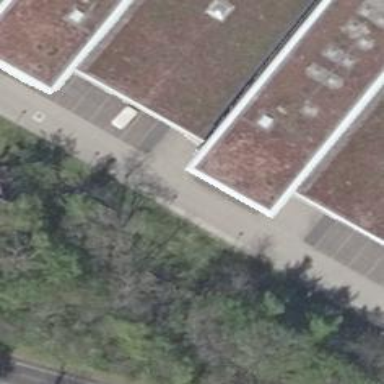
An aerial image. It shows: Entrance to multi-storey parking facility.